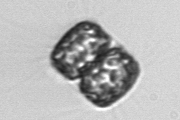
Label: Thalassiosira